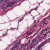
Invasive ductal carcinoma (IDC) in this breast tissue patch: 1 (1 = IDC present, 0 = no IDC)